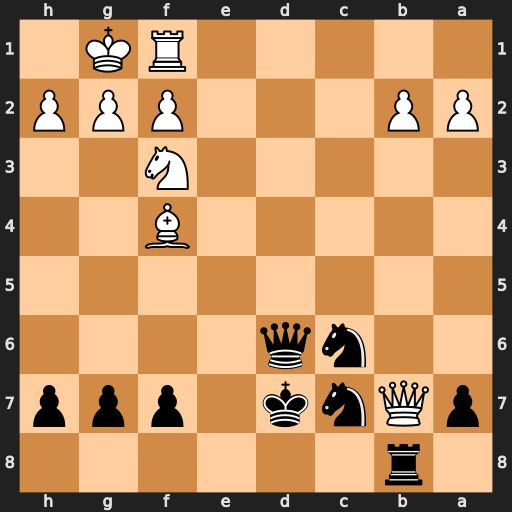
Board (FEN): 1r6/pQnk1ppp/2nq4/8/5B2/5N2/PP3PPP/5RK1
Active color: b
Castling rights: -
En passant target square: -
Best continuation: Rxb7 Bxd6 Kxd6